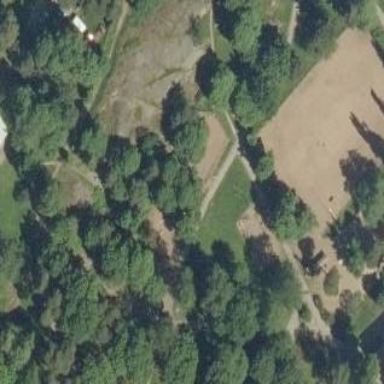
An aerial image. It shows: Dog park for leisure land.